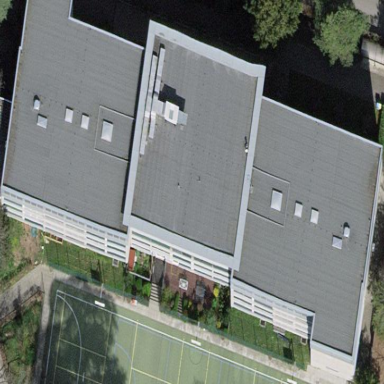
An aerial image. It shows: School building.